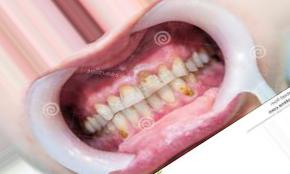
Condition: Tooth Discoloration